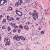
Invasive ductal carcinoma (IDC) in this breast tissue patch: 0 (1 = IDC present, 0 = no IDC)